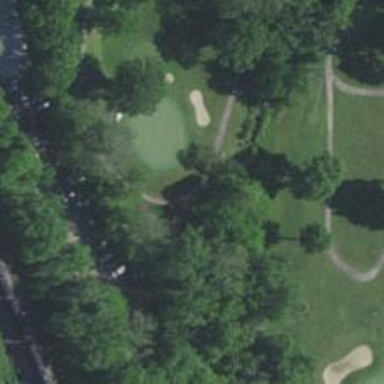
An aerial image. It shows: Path for both roads and golfers.